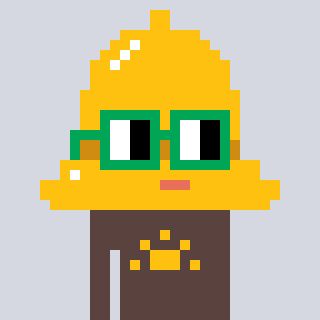
a pixel art character with square green glasses, a bell-shaped head and a darkbrown-colored body on a cool background